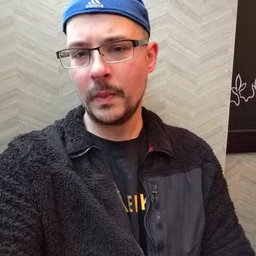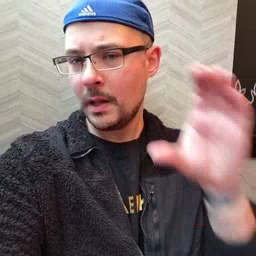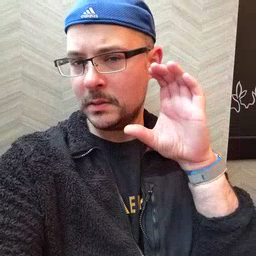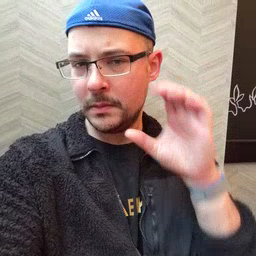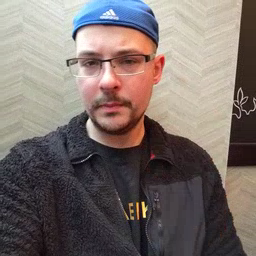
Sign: listen